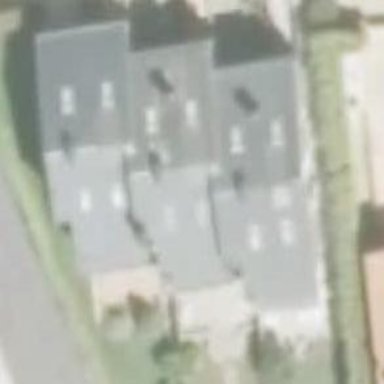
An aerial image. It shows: Simple and straightforward house.